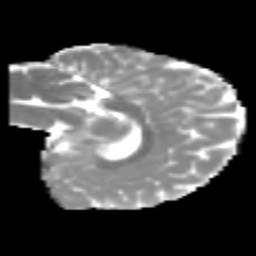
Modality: MD
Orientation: sagittal
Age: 6
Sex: male
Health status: healthy